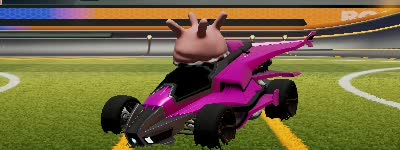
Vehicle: aftershock